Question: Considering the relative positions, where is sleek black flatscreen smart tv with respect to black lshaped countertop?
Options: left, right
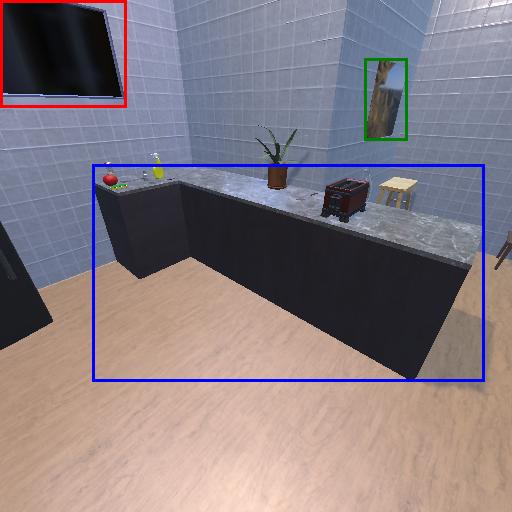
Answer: left